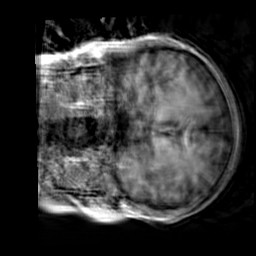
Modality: T1w
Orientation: coronal
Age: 30
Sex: female
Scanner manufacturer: siemens
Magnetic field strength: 3 T
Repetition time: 2.3 s
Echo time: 0.00303 s